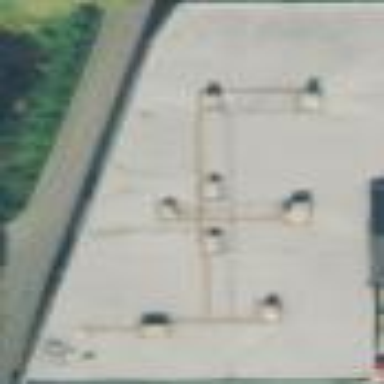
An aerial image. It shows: Commercial building.